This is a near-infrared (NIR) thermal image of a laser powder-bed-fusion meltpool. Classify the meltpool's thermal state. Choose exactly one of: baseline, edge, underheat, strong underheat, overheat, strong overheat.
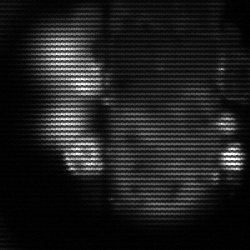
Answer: strong underheat